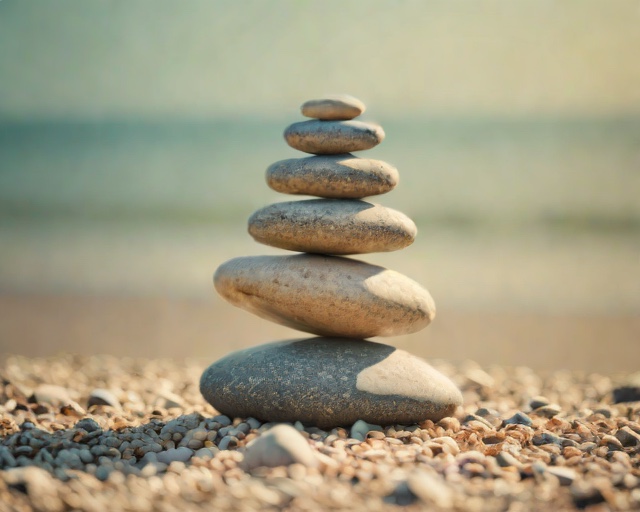
Category: Get Well